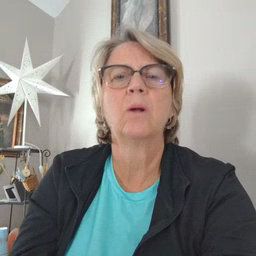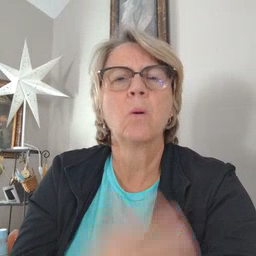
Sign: any